Field crop: maize
Growth stage: 2
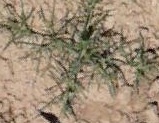
Species: salsola